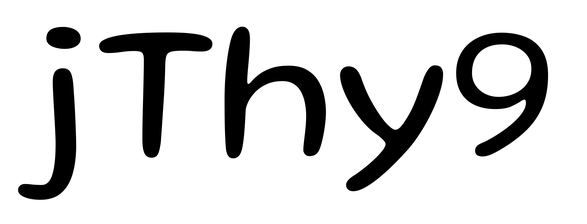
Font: Gluten_Light